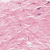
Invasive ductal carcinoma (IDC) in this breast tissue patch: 0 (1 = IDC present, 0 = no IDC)